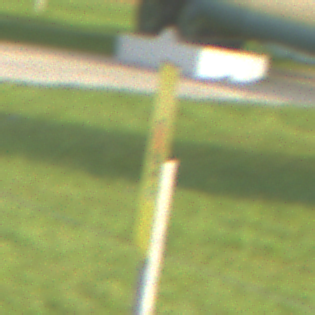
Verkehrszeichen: FahrzeugeMitWassergefaehrdenderLadungOhnePfeilsymbol
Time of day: SunriseSunset
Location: Outdoor (Special)
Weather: Clear
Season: NotSpecified
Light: Natural